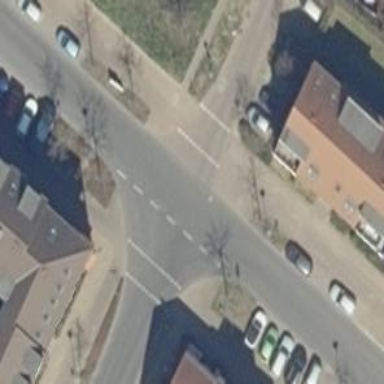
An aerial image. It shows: Unmarked crossing on the road.